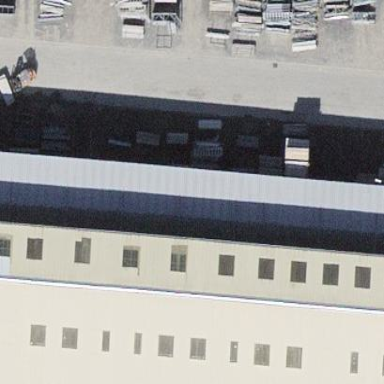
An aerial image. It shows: View of roof of building.